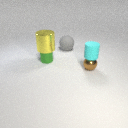
small brown metal sphere below small cyan rubber cylinder